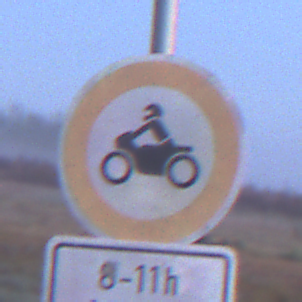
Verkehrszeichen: VerbotKraftraeder
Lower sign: ZeitangabenOhneBeschraenkungAufWochentage2
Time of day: SunriseSunset
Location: Outdoor (Nature)
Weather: Clear
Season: NotSpecified
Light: Natural